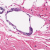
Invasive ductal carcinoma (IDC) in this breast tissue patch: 0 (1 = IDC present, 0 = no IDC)